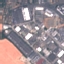
Land use / land cover: Industrial